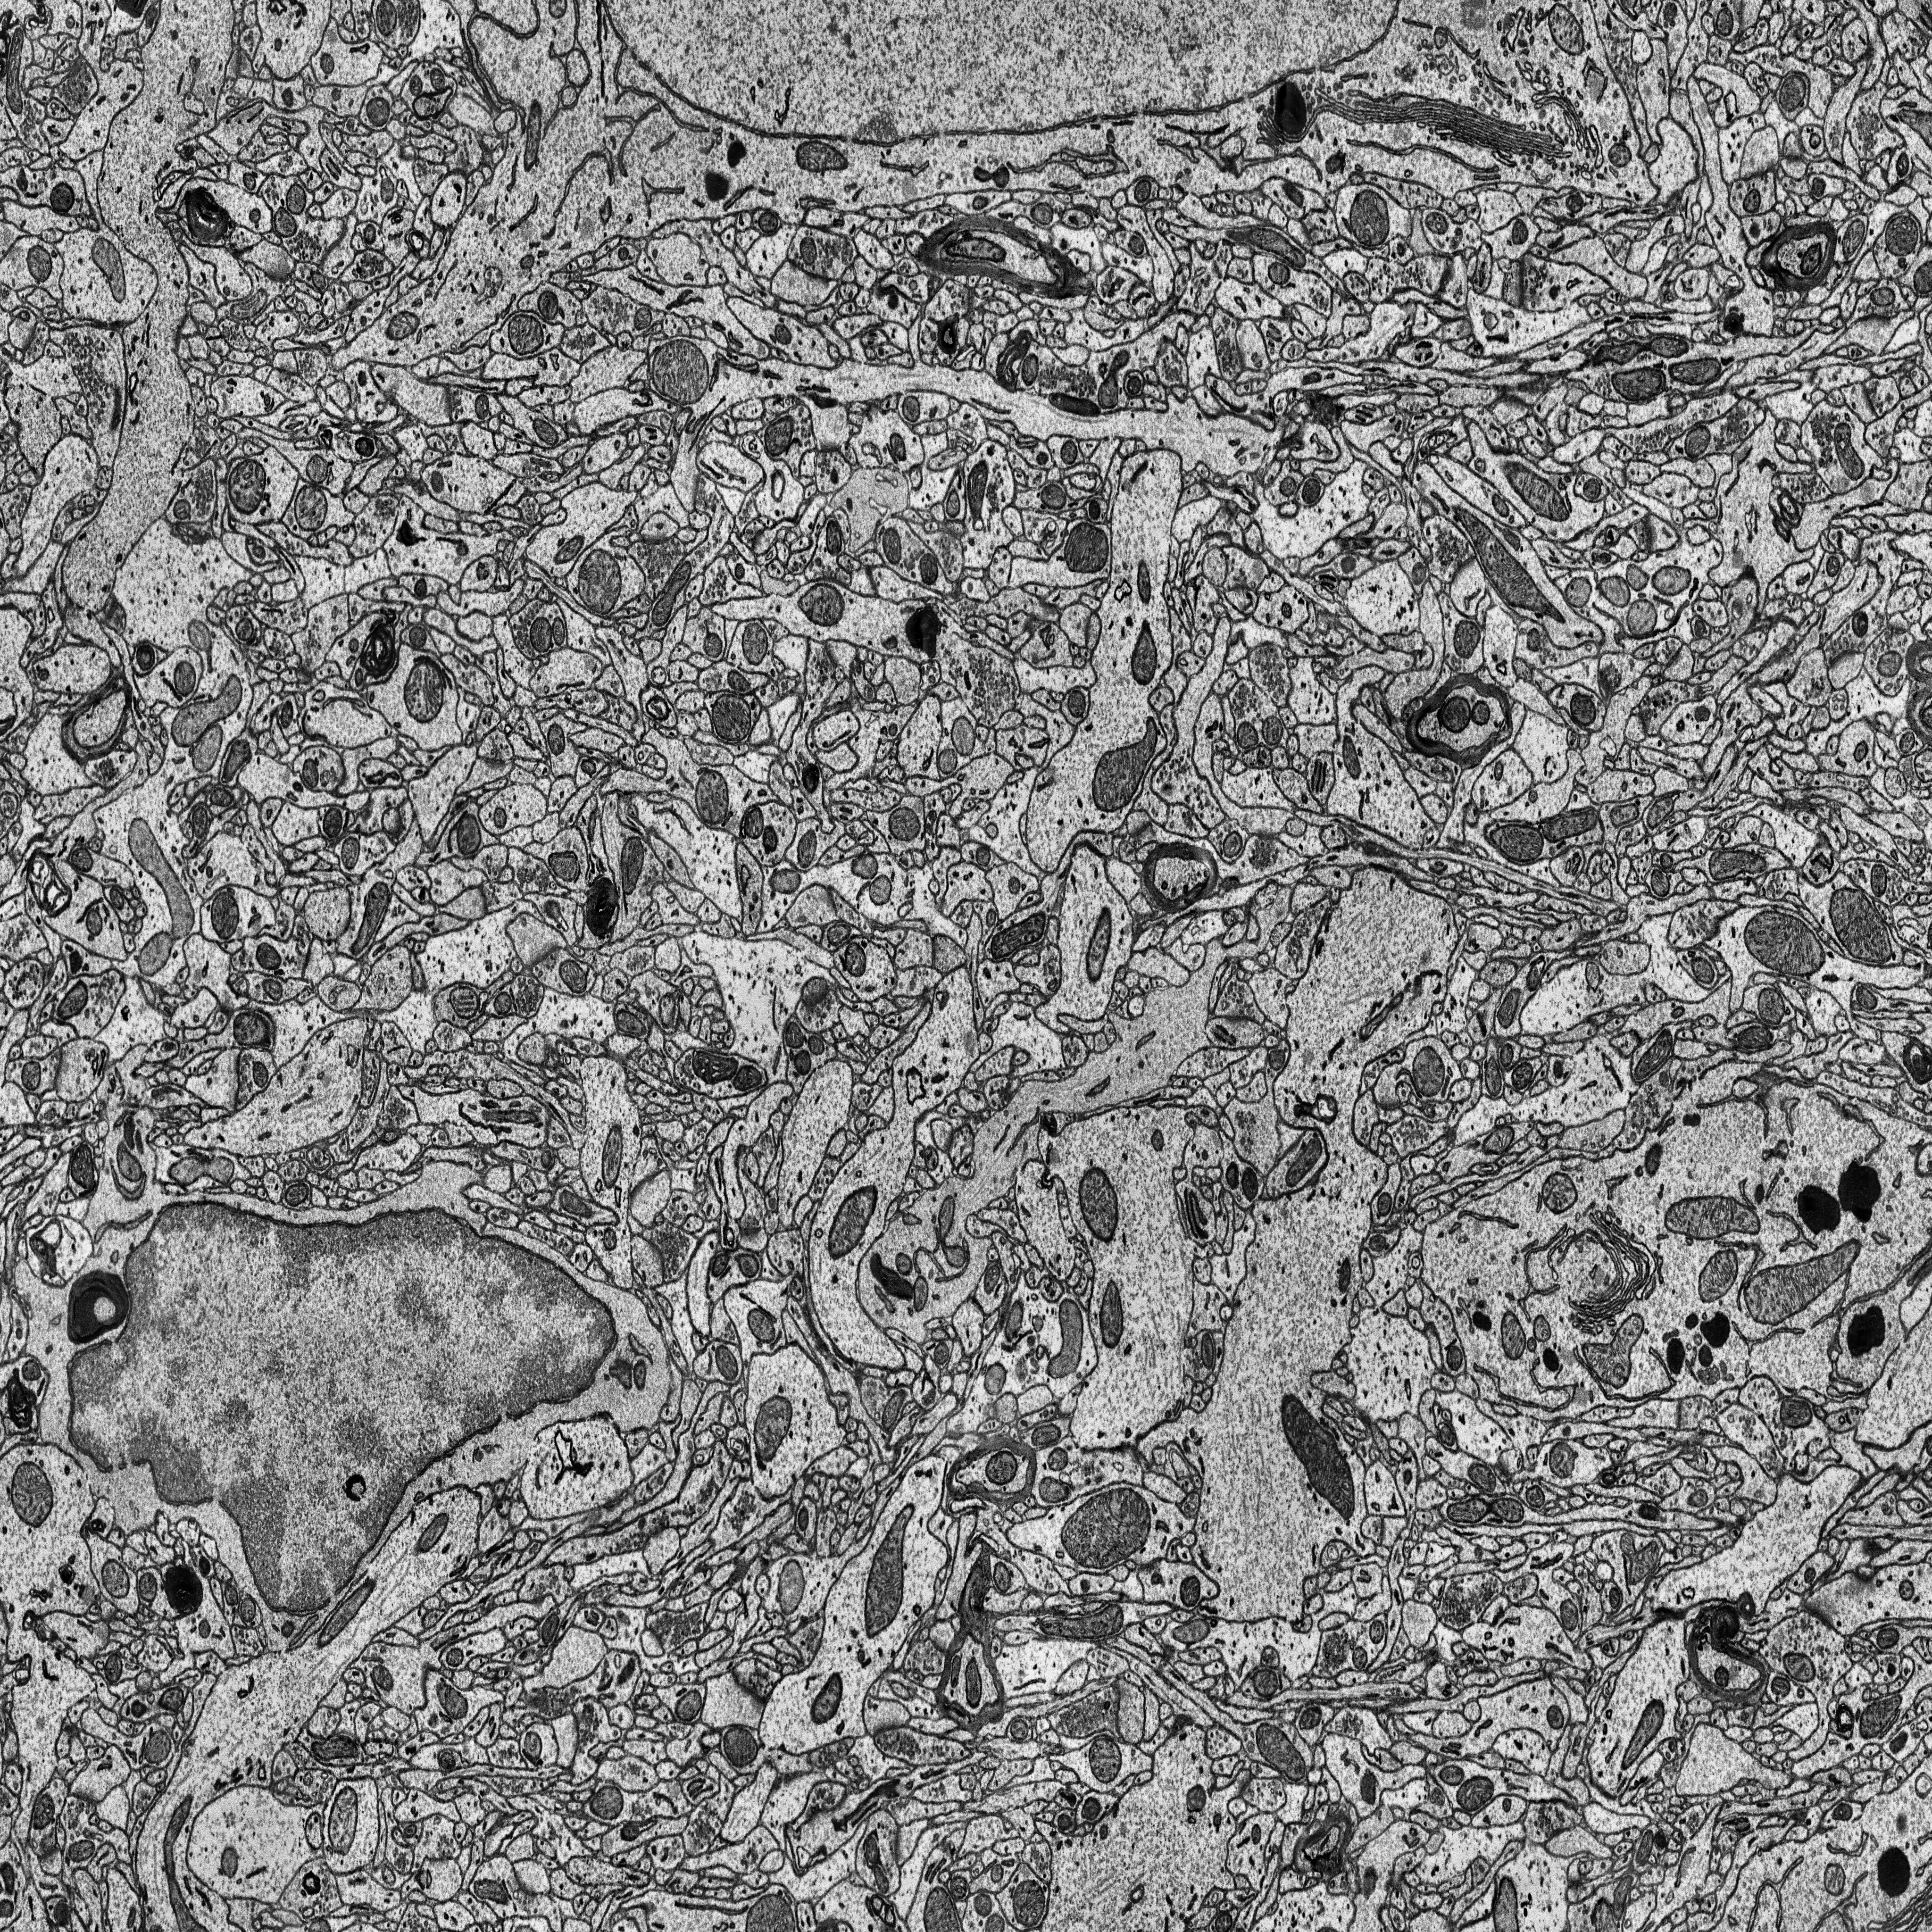
Electron microscopy slice of rat cortex tissue
Slice depth (z): 69
Mitochondria instances in slice: 380